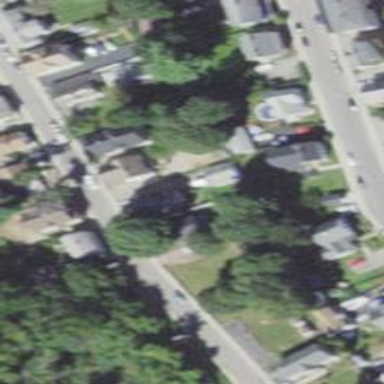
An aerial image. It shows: Sidewalk.